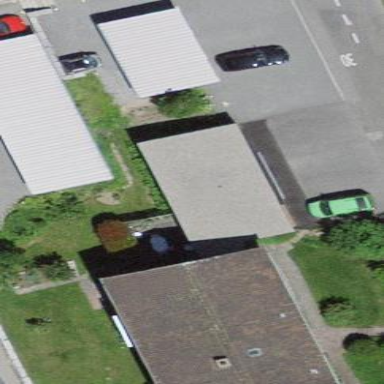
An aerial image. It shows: Garage.